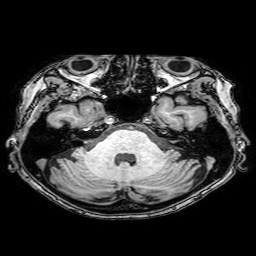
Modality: T1w
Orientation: coronal
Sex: female
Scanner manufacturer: philips
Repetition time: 0.008198 s
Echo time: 0.00378 s